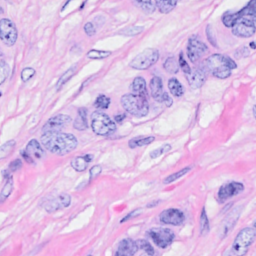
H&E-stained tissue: Breast